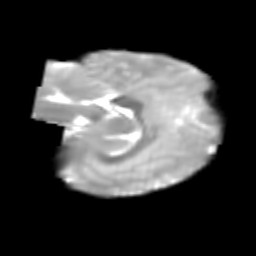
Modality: T2w
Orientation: sagittal
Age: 6
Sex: female
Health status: healthy